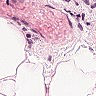
Metastatic tissue present: no